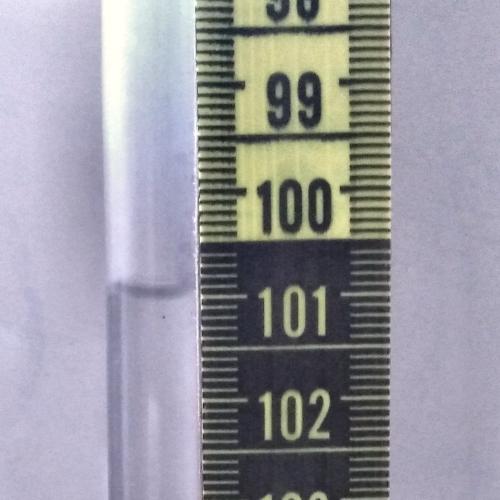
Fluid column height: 101.0 cm